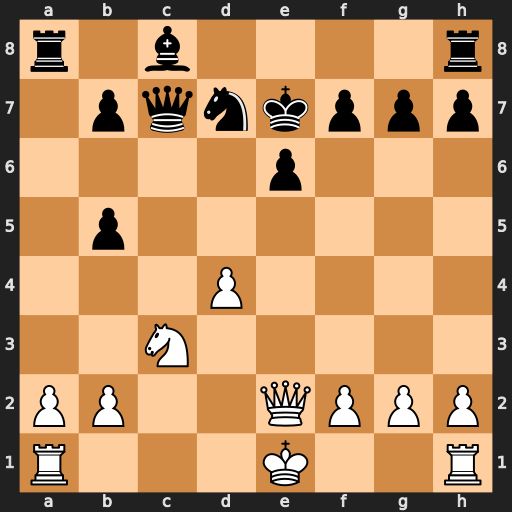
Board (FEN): r1b4r/1pqnkppp/4p3/1p6/3P4/2N5/PP2QPPP/R3K2R
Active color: w
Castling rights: KQ
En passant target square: -
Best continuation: Nd5+ Kd6 Nxc7